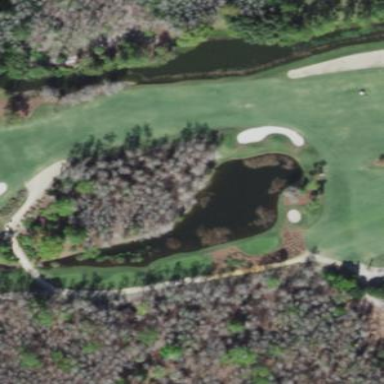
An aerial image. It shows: Scenic view of water hazard on golf course. The natural water feature adds beauty to the landscape.